Question: I'm having trouble with axes on some dc-js plots.
The axis lines are overly-thick and brush-filters are appearing as black boxes.
For example, the lower portion of the attached figure is drawn with only the following commands:
'''
lower_bar_chart
.height(100)
.dimension(week_dim) // a basic time-rounded-to-the-week dimension
.group(count_by_week_group) // counts of some events by week
.centerBar(true)
.x(d3.time.scale().domain([new Date(2010, 01, 01), new Date(2015, 01, 01)]))
.round(d3.time.week.round)
.alwaysUseRounding(true)
.xUnits(d3.time.weeks);
'''
This is nearly identical to the Nasdaq dc-js example, but the rendering looks awful (not to mention the opaque black time brush selections).
Any idea what might be going on?
I figured it was a style issue, but I'm already including dc.css.

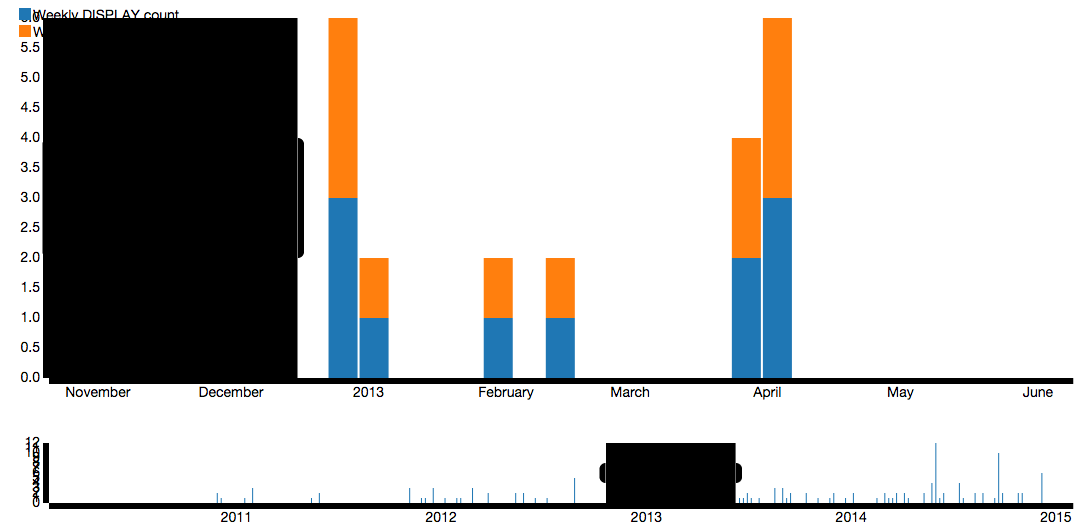
Answer: Solved. dc.css wasn't being served up by the CDN correctly... downloading a local copy fixed the issue.